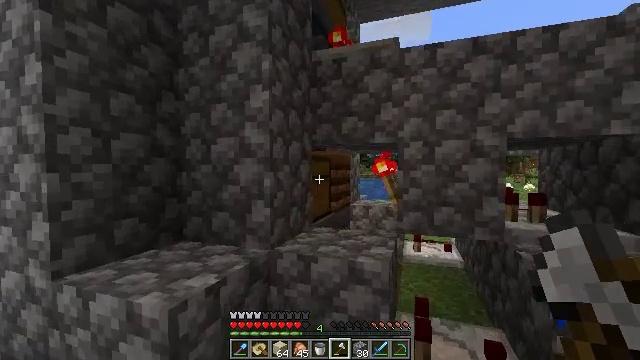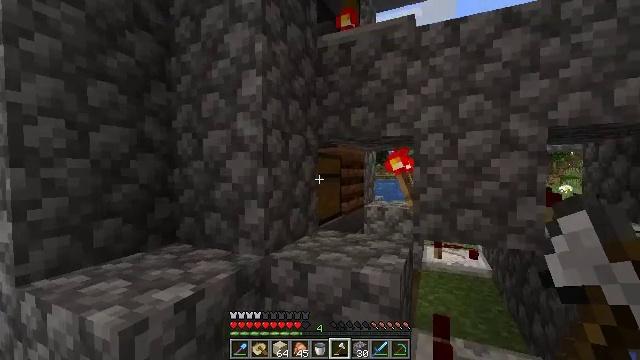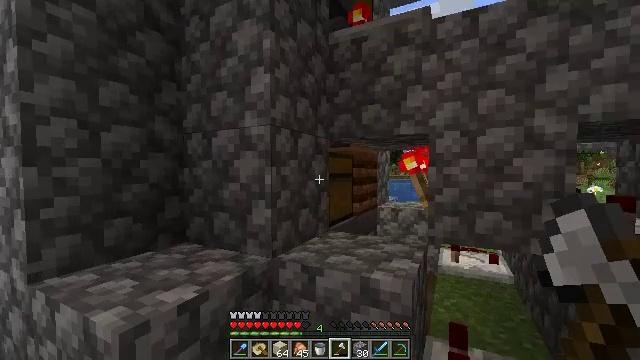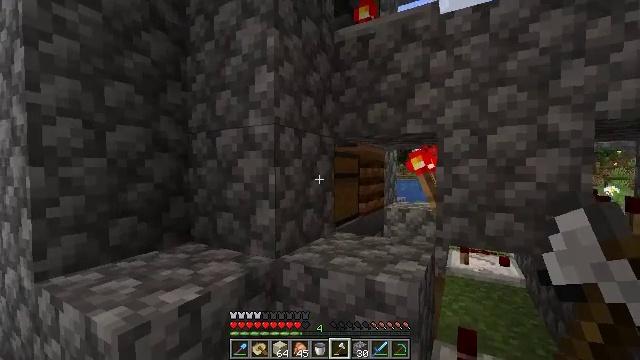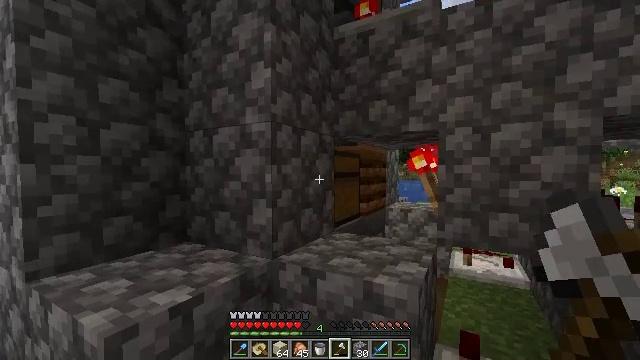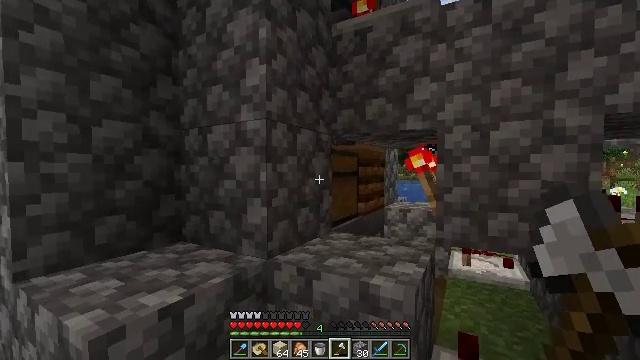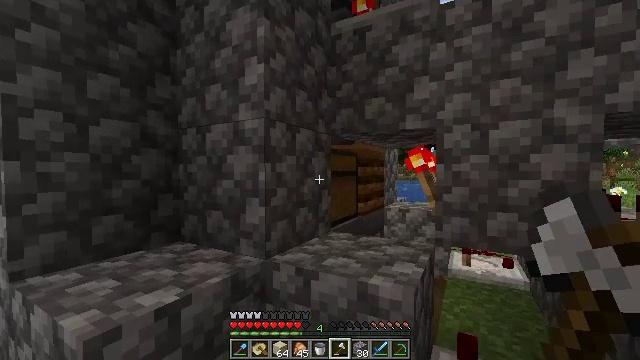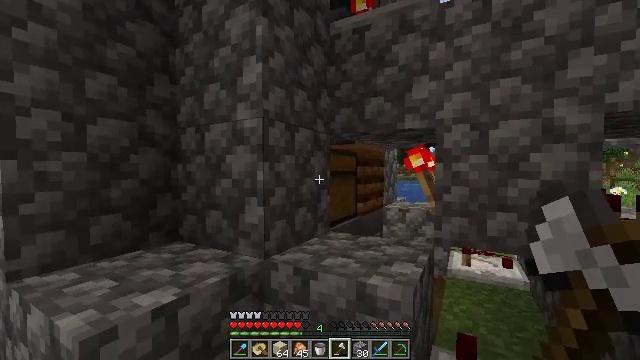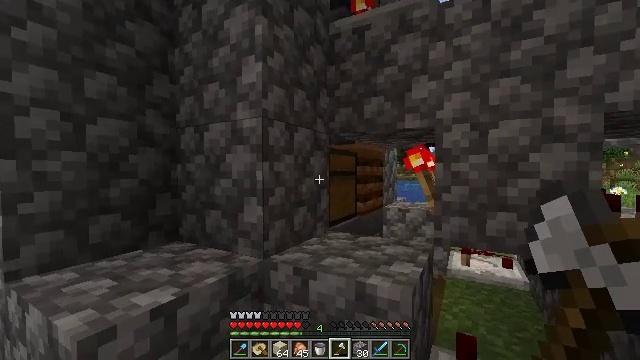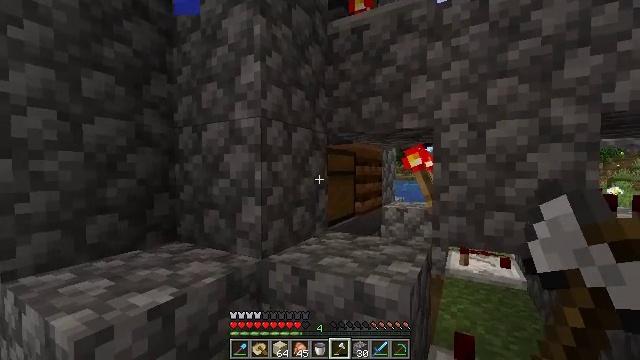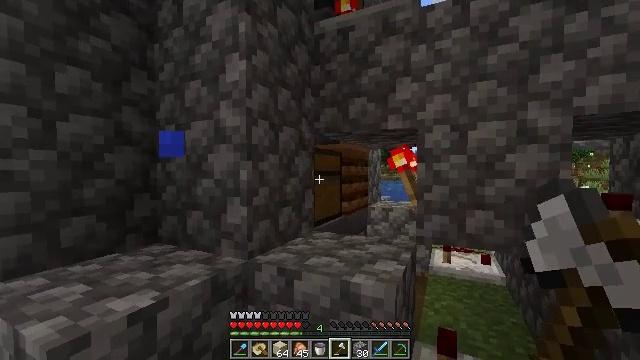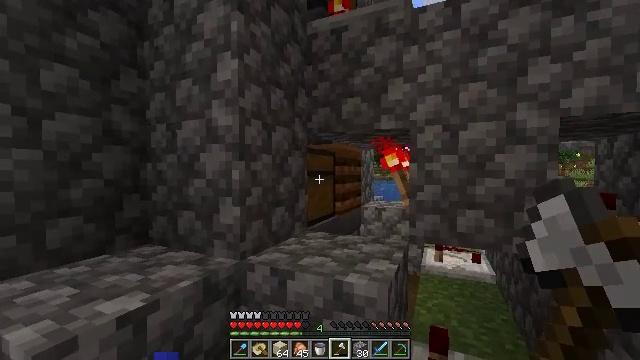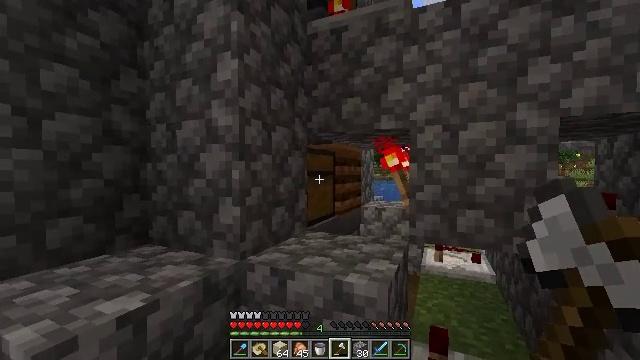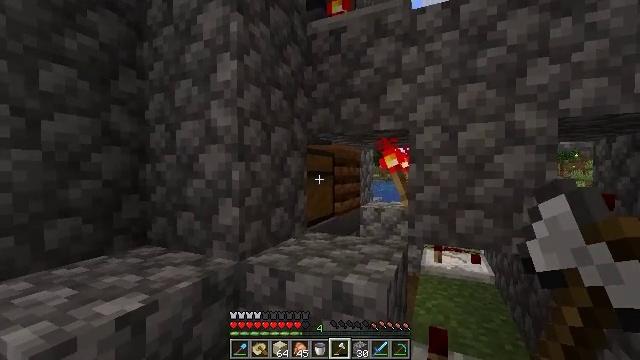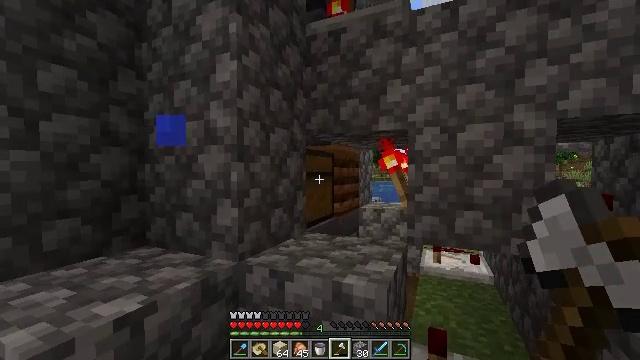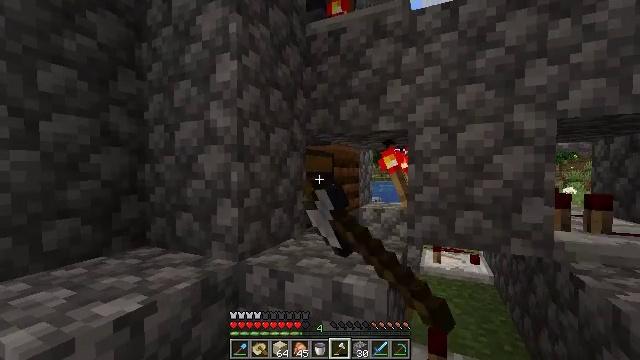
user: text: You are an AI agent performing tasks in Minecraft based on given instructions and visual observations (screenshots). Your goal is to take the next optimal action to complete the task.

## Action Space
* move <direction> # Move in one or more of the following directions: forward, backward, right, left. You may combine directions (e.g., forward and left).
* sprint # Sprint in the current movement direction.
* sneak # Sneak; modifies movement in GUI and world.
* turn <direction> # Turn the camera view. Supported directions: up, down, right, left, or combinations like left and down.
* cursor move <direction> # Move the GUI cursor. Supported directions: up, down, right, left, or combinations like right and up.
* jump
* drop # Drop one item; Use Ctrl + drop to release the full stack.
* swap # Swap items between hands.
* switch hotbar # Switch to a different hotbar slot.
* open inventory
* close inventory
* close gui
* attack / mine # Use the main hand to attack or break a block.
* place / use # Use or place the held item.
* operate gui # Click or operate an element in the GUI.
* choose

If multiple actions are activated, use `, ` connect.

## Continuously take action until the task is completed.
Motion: motion action
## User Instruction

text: Craft a spruce sign using the necessary materials.
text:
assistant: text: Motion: move forward, turn left
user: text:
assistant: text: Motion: turn left
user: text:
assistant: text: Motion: turn left
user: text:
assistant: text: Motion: no_op
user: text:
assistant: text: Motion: no_op
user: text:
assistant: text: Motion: no_op
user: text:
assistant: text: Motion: no_op
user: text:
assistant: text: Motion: no_op
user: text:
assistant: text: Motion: no_op
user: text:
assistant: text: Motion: turn right
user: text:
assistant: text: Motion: turn right
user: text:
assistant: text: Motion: no_op
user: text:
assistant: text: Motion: no_op
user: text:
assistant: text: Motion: use / place
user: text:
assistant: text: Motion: use / place
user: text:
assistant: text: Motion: use / place
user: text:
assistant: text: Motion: use / place
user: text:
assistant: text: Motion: no_op
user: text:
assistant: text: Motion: open gui
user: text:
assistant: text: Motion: no_op
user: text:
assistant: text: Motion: no_op
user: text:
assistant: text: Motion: no_op
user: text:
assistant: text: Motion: no_op
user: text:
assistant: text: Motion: no_op
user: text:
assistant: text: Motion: no_op
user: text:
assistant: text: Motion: no_op
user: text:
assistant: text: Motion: no_op
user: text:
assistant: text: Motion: no_op
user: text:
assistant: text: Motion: no_op
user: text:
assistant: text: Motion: no_op